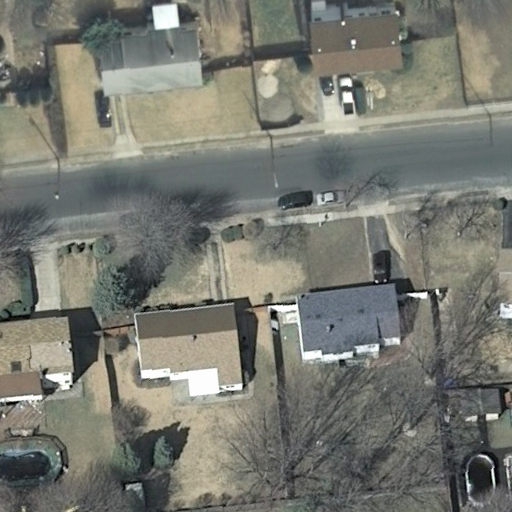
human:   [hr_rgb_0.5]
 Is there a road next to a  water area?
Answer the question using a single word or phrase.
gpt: no

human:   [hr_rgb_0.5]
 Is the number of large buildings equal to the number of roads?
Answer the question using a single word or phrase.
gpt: no

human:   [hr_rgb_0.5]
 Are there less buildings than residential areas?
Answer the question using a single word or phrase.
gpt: no

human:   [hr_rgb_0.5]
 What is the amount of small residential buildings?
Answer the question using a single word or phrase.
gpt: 4

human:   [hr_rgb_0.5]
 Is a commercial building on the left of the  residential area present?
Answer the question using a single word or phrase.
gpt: no

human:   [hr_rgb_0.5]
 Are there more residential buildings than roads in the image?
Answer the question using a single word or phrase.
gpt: yes

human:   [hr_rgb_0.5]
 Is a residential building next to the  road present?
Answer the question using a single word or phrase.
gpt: yes

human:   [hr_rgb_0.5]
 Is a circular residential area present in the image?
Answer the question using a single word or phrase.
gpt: no

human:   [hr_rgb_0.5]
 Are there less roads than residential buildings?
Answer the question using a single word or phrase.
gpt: yes

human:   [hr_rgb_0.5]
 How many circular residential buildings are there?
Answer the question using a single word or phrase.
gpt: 0

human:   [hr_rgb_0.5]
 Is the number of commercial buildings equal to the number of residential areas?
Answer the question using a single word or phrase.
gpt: no

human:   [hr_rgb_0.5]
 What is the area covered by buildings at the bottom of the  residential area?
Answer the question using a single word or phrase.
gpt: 0m2

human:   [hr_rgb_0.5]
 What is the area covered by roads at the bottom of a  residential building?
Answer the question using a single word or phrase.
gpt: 0m2

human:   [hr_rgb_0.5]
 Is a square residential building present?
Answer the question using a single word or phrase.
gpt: no

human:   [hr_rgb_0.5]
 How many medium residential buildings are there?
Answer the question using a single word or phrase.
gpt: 3

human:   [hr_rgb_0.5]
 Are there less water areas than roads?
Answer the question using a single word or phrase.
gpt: yes

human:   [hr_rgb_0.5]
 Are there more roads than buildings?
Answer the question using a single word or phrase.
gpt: no

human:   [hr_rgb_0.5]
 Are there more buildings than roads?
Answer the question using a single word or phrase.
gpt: yes

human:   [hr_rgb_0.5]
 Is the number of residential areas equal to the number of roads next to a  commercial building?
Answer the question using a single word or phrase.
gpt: no

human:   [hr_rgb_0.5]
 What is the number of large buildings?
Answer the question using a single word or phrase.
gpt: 0

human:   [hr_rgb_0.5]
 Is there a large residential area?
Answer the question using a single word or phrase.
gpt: yes

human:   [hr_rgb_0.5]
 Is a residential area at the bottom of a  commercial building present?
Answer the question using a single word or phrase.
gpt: no

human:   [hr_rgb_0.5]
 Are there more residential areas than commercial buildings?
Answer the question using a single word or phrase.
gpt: yes

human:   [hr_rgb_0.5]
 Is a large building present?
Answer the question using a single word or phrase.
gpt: no

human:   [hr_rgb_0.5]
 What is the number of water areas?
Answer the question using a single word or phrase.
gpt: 0

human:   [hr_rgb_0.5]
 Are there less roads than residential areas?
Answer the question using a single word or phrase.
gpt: no

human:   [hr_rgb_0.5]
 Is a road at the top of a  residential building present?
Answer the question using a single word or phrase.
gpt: yes

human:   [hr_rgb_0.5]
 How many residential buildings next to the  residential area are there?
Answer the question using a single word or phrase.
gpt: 7

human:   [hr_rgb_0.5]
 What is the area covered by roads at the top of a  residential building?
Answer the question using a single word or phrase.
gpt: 0m2

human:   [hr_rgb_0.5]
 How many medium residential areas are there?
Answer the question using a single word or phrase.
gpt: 0

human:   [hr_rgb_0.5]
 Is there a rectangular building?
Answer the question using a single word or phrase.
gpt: yes

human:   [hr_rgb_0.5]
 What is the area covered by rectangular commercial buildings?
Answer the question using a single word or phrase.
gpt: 0m2

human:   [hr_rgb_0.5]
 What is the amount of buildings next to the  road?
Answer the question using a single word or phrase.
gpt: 8

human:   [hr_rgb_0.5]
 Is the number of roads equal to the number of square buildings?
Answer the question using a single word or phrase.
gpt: no

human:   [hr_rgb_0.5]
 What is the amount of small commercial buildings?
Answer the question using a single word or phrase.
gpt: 0

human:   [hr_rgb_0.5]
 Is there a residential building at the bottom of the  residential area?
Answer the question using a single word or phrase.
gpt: no